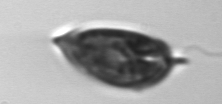
Label: Prorocentrum_micans